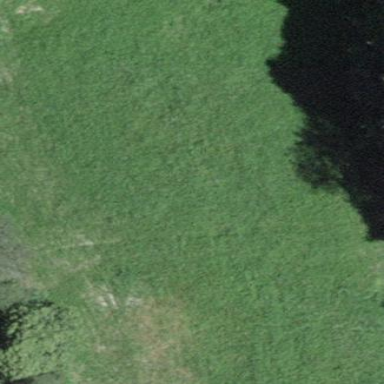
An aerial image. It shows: Beautiful meadow.